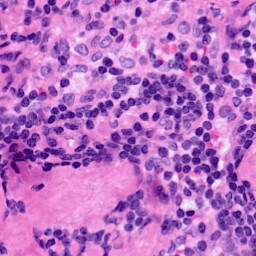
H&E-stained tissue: LymphNode